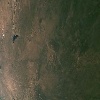
Label: land